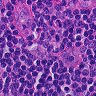
Metastatic tissue present: no